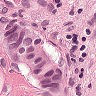
Metastatic tissue present: yes